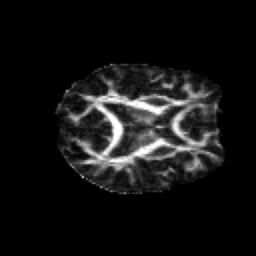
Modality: FA
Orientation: axial
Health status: healthy
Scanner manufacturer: siemens
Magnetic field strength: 3 T
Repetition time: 12 s
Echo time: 0.092 s